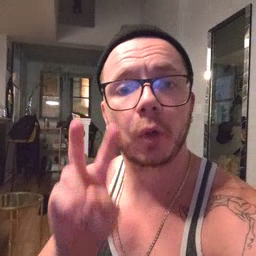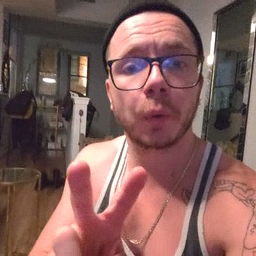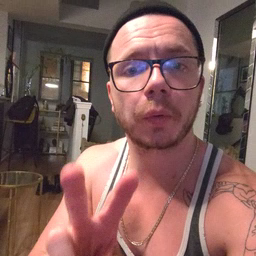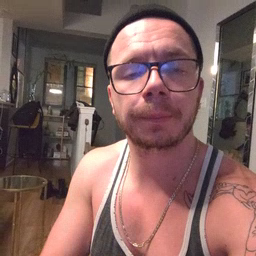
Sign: look